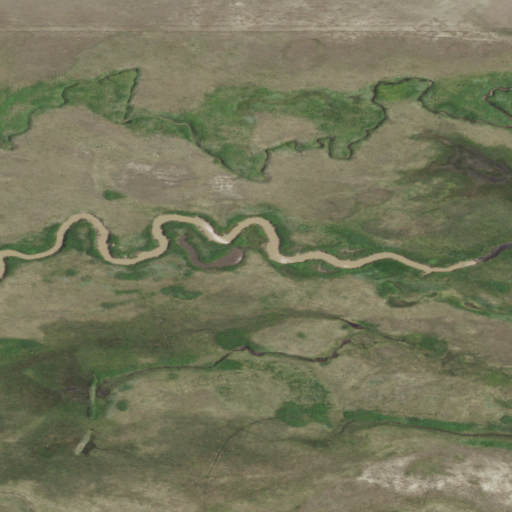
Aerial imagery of valley in Montana named Chicken Coulee containing pasture, grassland, and shrub